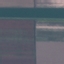
Land use / land cover class: AnnualCrop